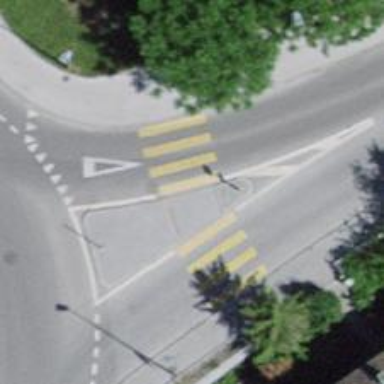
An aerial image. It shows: Kerb serving as barrier.